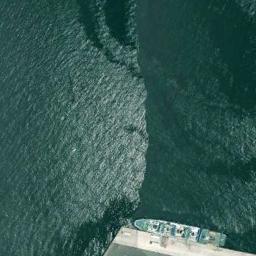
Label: ship